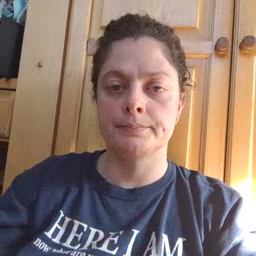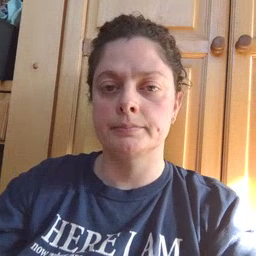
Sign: not